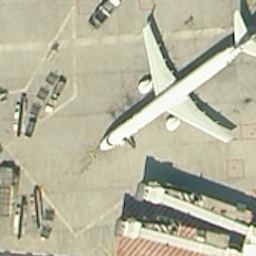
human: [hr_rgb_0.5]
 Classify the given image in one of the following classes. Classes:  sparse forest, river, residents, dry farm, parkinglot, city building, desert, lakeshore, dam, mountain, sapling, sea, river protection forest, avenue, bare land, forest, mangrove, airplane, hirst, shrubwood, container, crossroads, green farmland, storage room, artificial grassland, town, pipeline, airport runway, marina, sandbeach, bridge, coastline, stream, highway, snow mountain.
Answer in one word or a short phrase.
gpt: airplane